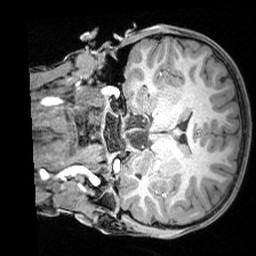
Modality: T1w
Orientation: coronal
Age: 9
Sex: male
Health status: ill
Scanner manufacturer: siemens
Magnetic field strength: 3 T
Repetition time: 1.6 s
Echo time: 0.00179 s